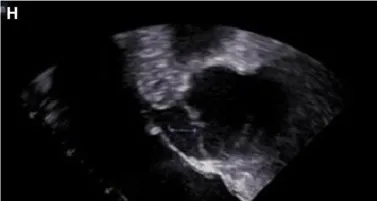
(H) Day 129, the moderate echogenic mass near the opening of the superior vena cava was not seen.
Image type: radiology (ultrasound)